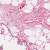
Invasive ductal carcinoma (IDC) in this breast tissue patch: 0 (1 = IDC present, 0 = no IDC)